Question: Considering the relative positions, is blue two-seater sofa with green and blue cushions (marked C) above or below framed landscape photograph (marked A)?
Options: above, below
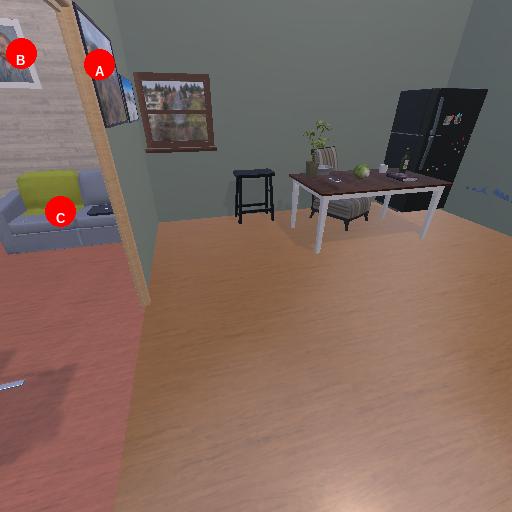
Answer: above